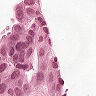
Metastatic tissue present: yes